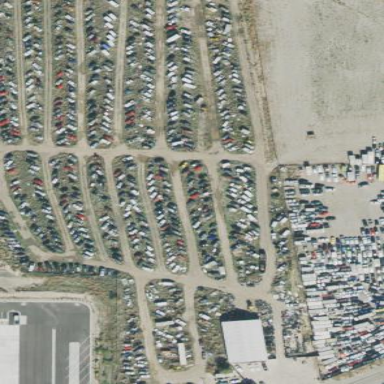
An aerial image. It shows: Scrap yard situated in industrial area.